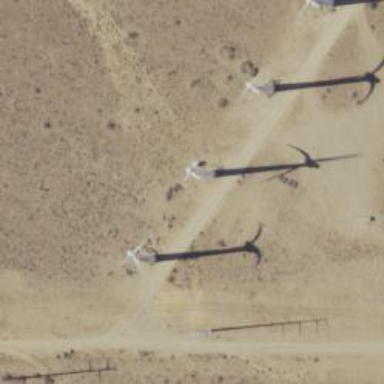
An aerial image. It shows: Wind turbine generating power.